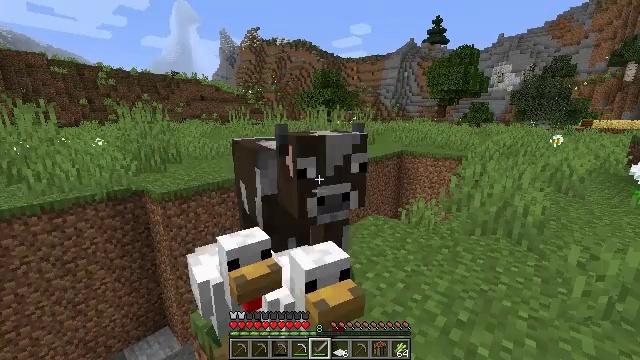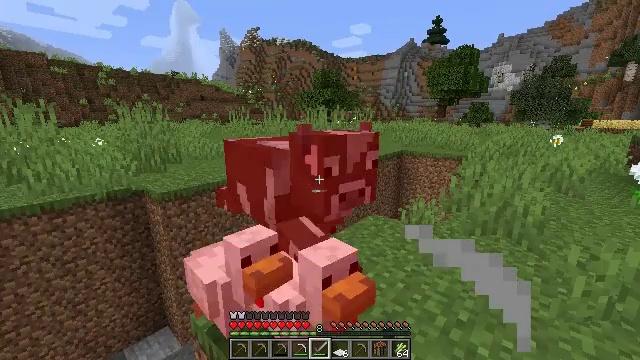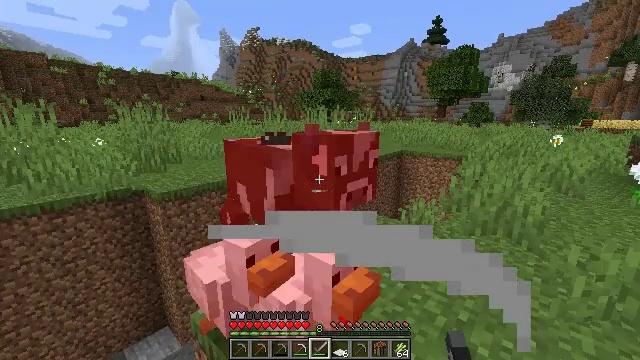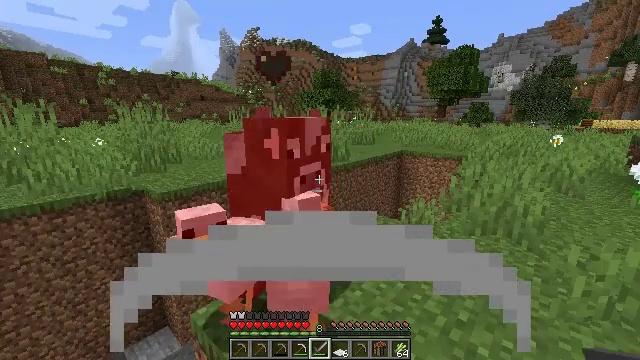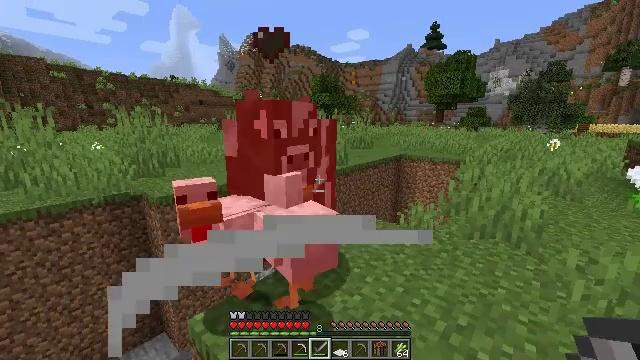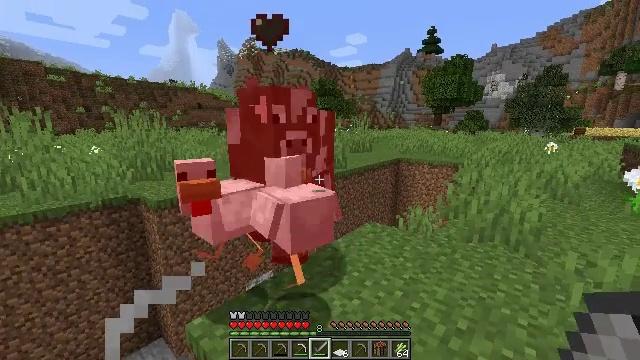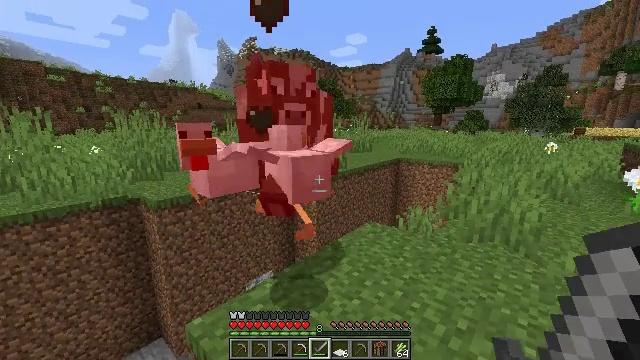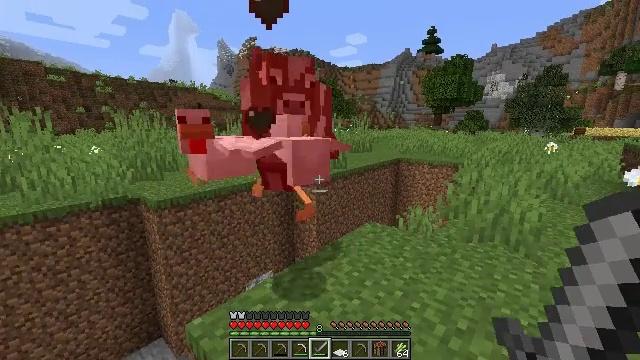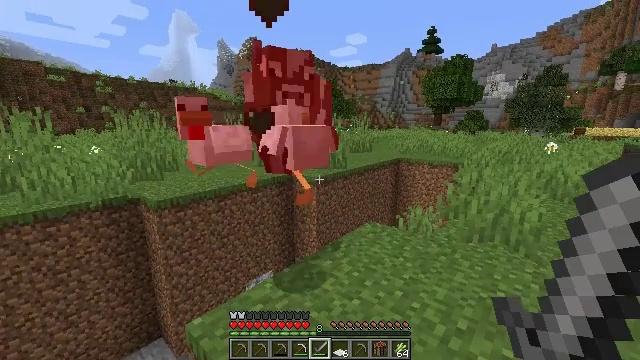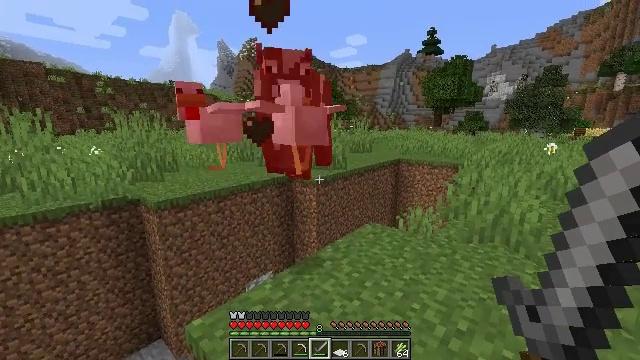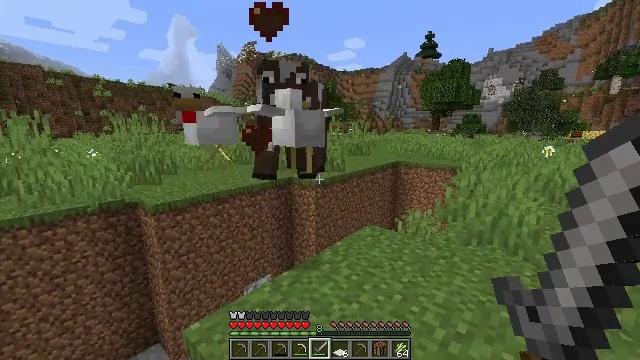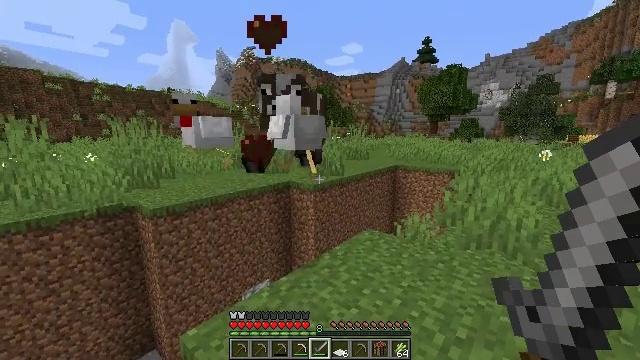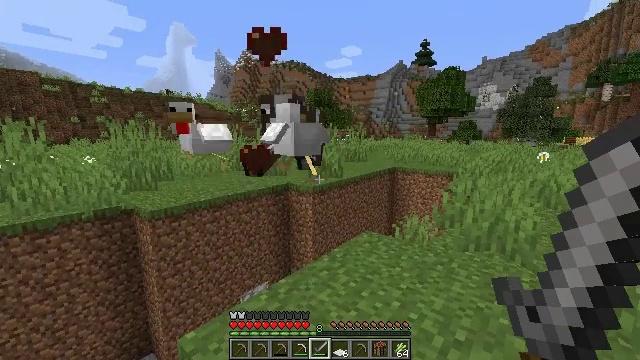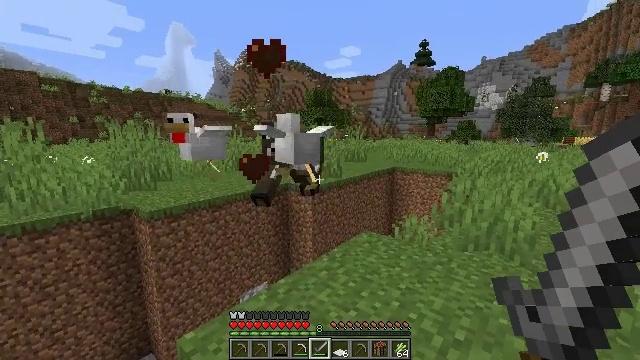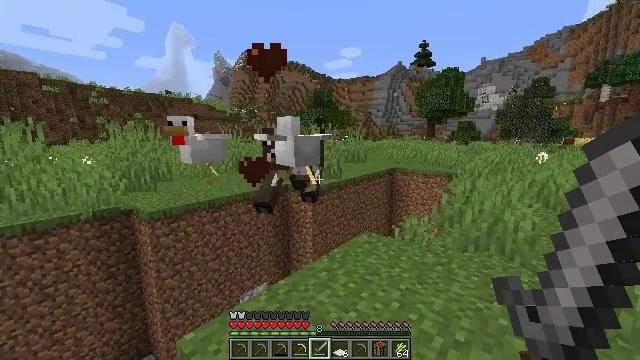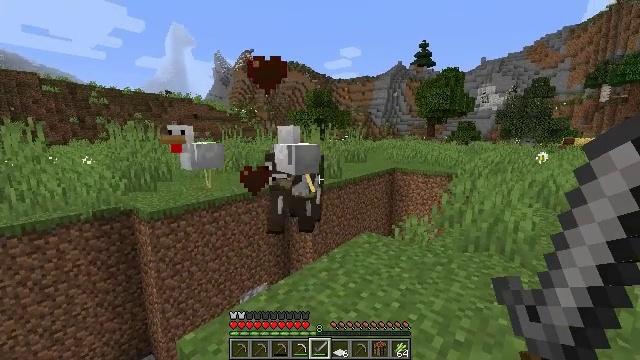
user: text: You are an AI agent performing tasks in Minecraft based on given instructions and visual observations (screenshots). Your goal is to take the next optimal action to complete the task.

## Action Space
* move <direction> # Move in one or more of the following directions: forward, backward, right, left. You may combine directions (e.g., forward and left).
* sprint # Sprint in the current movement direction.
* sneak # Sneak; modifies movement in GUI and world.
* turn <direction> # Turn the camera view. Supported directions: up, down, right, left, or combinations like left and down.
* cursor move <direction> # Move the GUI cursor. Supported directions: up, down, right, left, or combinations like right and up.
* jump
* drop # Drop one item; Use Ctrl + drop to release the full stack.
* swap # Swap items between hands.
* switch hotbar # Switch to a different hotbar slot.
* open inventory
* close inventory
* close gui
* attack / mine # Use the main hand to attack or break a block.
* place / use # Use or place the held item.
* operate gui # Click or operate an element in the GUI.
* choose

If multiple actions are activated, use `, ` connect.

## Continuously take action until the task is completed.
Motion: motion action
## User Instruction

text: Hunt animals.
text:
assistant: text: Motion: no_op
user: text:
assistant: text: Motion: no_op
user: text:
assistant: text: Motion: no_op
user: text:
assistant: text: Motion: no_op
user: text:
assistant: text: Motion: no_op
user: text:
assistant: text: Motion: no_op
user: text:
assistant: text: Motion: no_op
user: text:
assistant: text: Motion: no_op
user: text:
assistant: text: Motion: no_op
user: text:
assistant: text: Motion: no_op
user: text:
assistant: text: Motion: no_op
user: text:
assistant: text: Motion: no_op
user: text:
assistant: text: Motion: no_op
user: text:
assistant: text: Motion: no_op
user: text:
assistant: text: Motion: no_op
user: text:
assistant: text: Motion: no_op
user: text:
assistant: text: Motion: no_op
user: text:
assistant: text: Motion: no_op
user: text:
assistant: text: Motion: no_op
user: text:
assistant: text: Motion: no_op
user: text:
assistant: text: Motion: turn down
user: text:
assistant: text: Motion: turn down
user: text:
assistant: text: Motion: turn down
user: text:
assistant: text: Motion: turn down
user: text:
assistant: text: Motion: turn down
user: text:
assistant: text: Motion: turn down
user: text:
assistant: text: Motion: turn down
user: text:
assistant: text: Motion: turn down
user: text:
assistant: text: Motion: turn down
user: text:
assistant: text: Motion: turn down